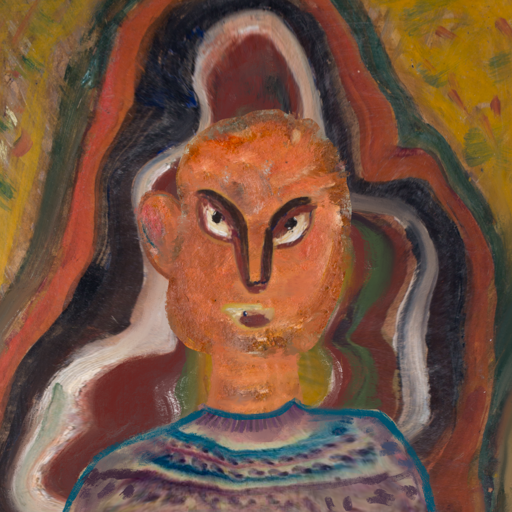
Background: AfterRaid, Head And Neck Front: Boggyland, Face Front: After_Raid, Bust: HillGirl, Hair Front: Blank, Head Accessory: Blank, Second Necklace: Blank, Necklace: Blank, Baby: Blank